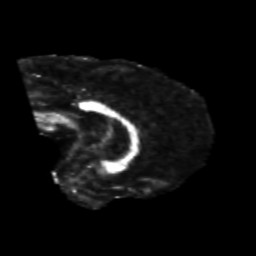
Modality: FA
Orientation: sagittal
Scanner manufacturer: siemens
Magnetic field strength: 3 T
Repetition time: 6.8 s
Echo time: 0.093 s